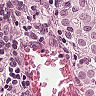
Metastatic tissue present: yes